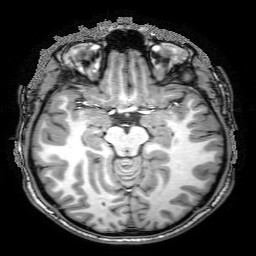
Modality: T1w
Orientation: axial
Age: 23
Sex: male
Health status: ill
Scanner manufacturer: philips
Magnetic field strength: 3 T
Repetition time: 8.139 s
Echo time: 3.725 s